Question: I have designed the following two queries and i can join them with the left outer join to get the required results, but is there any way to just write one query to get the same results? How can i simplify it.
First Query brings total number of prople who have worked on the project and the second query is showing only those people who have worked on the project but belongs to different office.
'''
SELECT
VisitDate = LEFT(Datename(month,v.VisitDate),3)
,COUNT( distinct i.InspectorID) AS TotalUsed
FROM Visits v
INNER JOIN InspectionScope insp ON insp.AssignmentID = v.AssignmentID
INNER JOIN Assignments a ON a.AssignmentID = insp.AssignmentID
INNER JOIN Inspectors i ON i.InspectorID = insp.InspectorID
WHERE a.ClientID IN (22,33)
Group by Datename(month,v.VisitDate)
'''
---
'''
SELECT
VisitDate = LEFT(Datename(month,v.VisitDate),3)
,COUNT( distinct i.InspectorID) AS TotalContractorUsed
FROM Visits v
INNER JOIN InspectionScope insp ON insp.AssignmentID = v.AssignmentID
INNER JOIN Assignments a ON a.AssignmentID = insp.AssignmentID
INNER JOIN Inspectors i ON i.InspectorID = insp.InspectorID
WHERE a.ClientID IN (22,33)
**AND i.OfficeID IN (5)**
Group by Datename(month,v.VisitDate)
'''

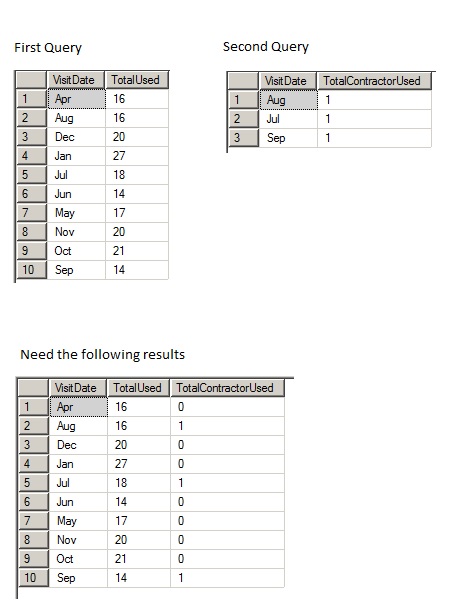
Answer: You can use conditional aggregation in a single query:
'''
SELECT VisitDate = LEFT(Datename(month,v.VisitDate),3),
COUNT( distinct i.InspectorID) AS TotalUsed,
COUNT(distinct case when i.OfficeID IN (5) then i.InspectorID end) AS TotalContractorUsed
FROM Visits v
INNER JOIN InspectionScope insp ON insp.AssignmentID = v.AssignmentID
INNER JOIN Assignments a ON a.AssignmentID = insp.AssignmentID
INNER JOIN Inspectors i ON i.InspectorID = insp.InspectorID
WHERE a.ClientID IN (22,33)
Group by Datename(month,v.VisitDate);
'''